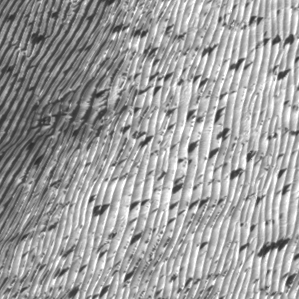
Label: frost